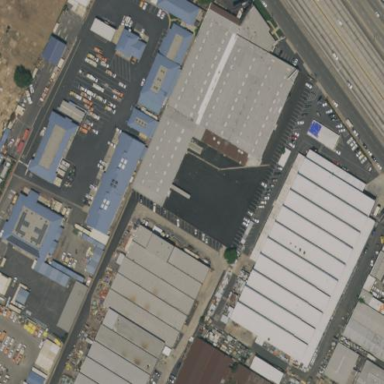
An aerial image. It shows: Industrial building.